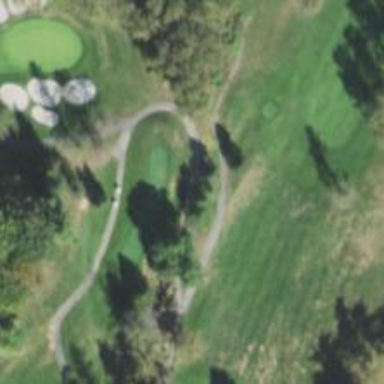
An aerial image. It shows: Service road used as golf cart path.